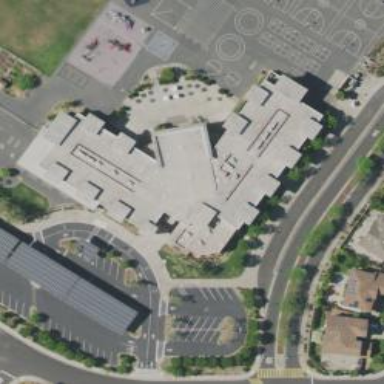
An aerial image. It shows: Kindergarten.